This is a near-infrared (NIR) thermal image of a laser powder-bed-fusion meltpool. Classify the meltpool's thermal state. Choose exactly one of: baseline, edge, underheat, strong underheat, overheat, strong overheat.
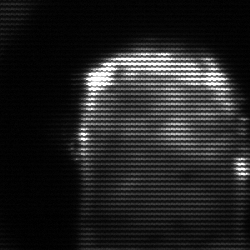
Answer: baseline